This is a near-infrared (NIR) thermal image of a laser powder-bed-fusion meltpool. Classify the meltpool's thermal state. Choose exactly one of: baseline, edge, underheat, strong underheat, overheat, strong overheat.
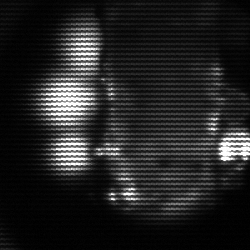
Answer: strong underheat